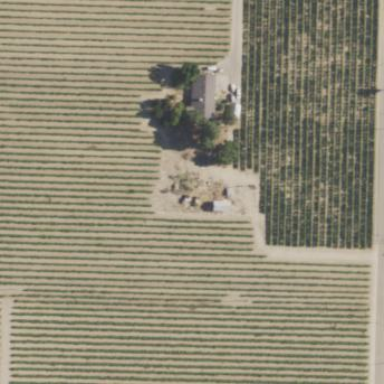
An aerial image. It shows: Vineyard.